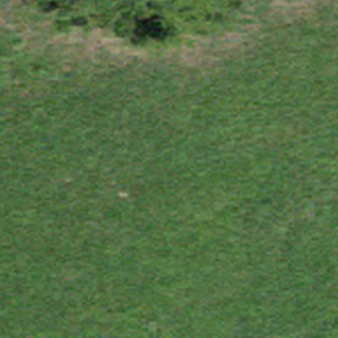
Label: other